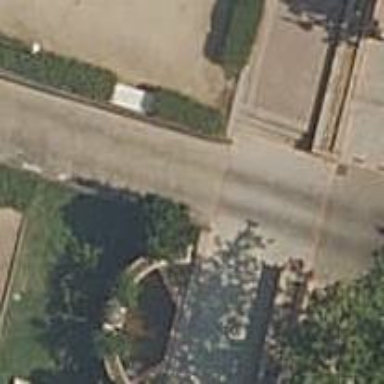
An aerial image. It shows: Entrance with barrier.